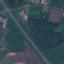
Land use / land cover class: Highway